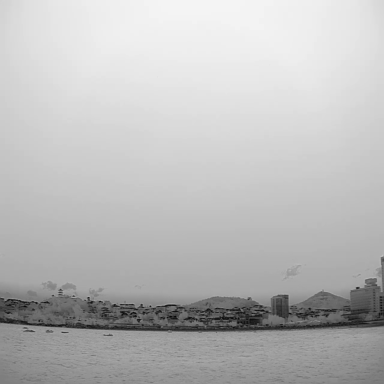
There are five bulk_carriers in the infrared image.